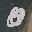
Label: 0